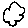
Label: cloud